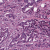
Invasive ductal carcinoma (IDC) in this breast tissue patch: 1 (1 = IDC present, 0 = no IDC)